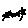
Label: star